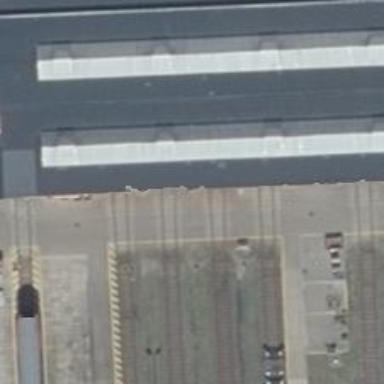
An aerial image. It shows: Signal on the railway track.